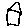
Label: house